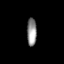
Tissue: skin
Cell type: Others
Senescence score: 0.6788
Nuclear area (px): 264
Mean DAPI intensity: 145.477